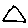
Label: triangle